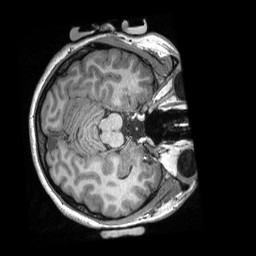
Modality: T1w
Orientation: axial
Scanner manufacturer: siemens
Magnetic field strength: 3 T
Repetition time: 2.3 s
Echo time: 0.00308 s